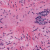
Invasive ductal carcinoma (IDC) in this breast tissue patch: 0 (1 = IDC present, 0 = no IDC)